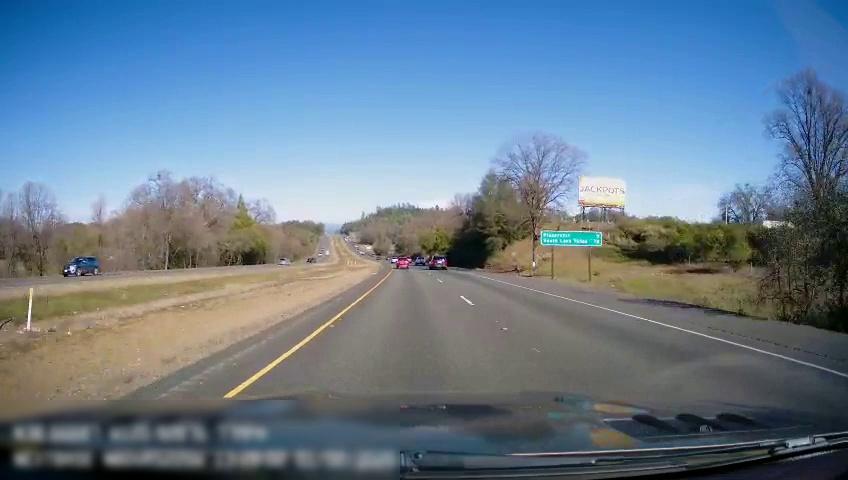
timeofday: Day
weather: Sunny
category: Drivable Space
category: Drivable Space
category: Vehicles | SUV
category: Vehicles | SUV
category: Vehicles | SUV
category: Vehicles | SUV
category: Lanes | Current Lane
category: Lanes | Current Lane
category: Lanes | Alternate Lane
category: Traffic | Signs